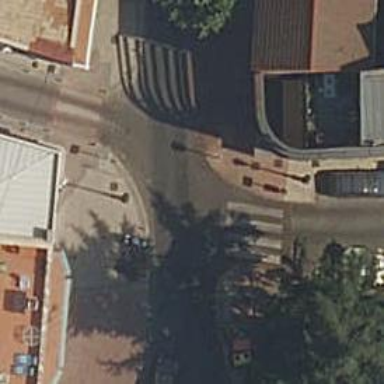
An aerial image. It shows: Residential road with sidewalks on both sides. The surface of the road is made of sett.